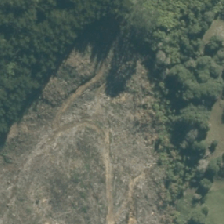
Land cover: harvested_forest